Question: I am currently working on a touchscreen program to calculate payments being made.

The calculation I am trying to accomplish is: .
How do I auto populate the field with the result to this calculation as the user types it in?
I want it to happen in real time, and when the user presses the Pay button.
'''
void TextBox_KeyPress(object sender, KeyPressEventArgs e)
{
if (!char.IsControl(e.KeyChar) && !char.IsDigit(e.KeyChar))
{
e.Handled = true;
}
}
void totalBtn_activate()
{
totalTxt.Select();
totalTxt.BackColor = Color.FromArgb(245, 244, 162);
totalBtn.ForeColor = Color.Red;
paidTxt.BackColor = Color.White;
paidBtn.ForeColor = Color.Black;
remainTxt.BackColor = Color.White;
remainBtn.ForeColor = Color.Black;
}
private void paidBtn_Click(object sender, EventArgs e)
{
paidBtn_activate();
}
private void paidTxt_Enter(object sender, EventArgs e)
{
paidBtn_activate();
}
void paidBtn_activate()
{
paidTxt.Select();
paidTxt.BackColor = Color.FromArgb(245, 244, 162);
paidBtn.ForeColor = Color.Red;
totalTxt.BackColor = Color.White;
totalBtn.ForeColor = Color.Black;
remainTxt.BackColor = Color.White;
remainBtn.ForeColor = Color.Black;
}
private void remainBtn_Click(object sender, EventArgs e)
{
remainBtn_activate();
}
private void remainTxt_Enter(object sender, EventArgs e)
{
remainBtn_activate();
}
private void totalBtn_Click(object sender, EventArgs e)
{
totalBtn_activate();
}
private void totalTxt_Enter(object sender, EventArgs e)
{
totalBtn_activate();
}
void remainBtn_activate()
{
remainTxt.Select();
remainTxt.BackColor = Color.FromArgb(245, 244, 162);
remainBtn.ForeColor = Color.Red;
totalTxt.BackColor = Color.White;
totalBtn.ForeColor = Color.Black;
paidTxt.BackColor = Color.White;
paidBtn.ForeColor = Color.Black;
}
private void viewDrivers_Click(object sender, EventArgs e)
{
var form1 = new Form1();
form1.Show();
this.Close();
}
private void AppendValue(string valueToAppend)
{
if (remainTxt.BackColor == Color.FromArgb(245, 244, 162))
{
remainTxt.AppendText(valueToAppend);
}
else if (totalTxt.BackColor == Color.FromArgb(245, 244, 162))
{
totalTxt.AppendText(valueToAppend);
}
else if (paidTxt.BackColor == Color.FromArgb(245, 244, 162))
{
paidTxt.AppendText(valueToAppend);
}
}
bool dotControl = false;
int count = 0;
private void btn1_Click(object sender, EventArgs e)
{
if (dotControl && count == 0)
{
AppendValue("1");
count++;
}
else if (count > 0)
{
}
else
{
AppendValue("1");
}
}
private void btn2_Click(object sender, EventArgs e)
{
if (dotControl && count == 0)
{
AppendValue("2");
count++;
}
else if (count > 0)
{
}
else
{
AppendValue("2");
}
}
private void btn3_Click(object sender, EventArgs e)
{
if (dotControl && count == 0)
{
AppendValue("3");
count++;
}
else if (count > 0)
{
}
else
{
AppendValue("3");
}
}
private void btn4_Click(object sender, EventArgs e)
{
if (dotControl && count == 0)
{
AppendValue("4");
count++;
}
else if (count > 0)
{
}
else
{
AppendValue("4");
}
}
private void btn5_Click(object sender, EventArgs e)
{
if (dotControl && count == 0)
{
AppendValue("5");
count++;
}
else if (count > 0)
{
}
else
{
AppendValue("5");
}
}
private void btn6_Click(object sender, EventArgs e)
{
if (dotControl && count == 0)
{
AppendValue("6");
count++;
}
else if (count > 0)
{
}
else
{
AppendValue("6");
}
}
private void btn7_Click(object sender, EventArgs e)
{
if (dotControl && count == 0)
{
AppendValue("7");
count++;
}
else if (count > 0)
{
}
else
{
AppendValue("7");
}
}
private void btn8_Click(object sender, EventArgs e)
{
if (dotControl && count == 0)
{
AppendValue("8");
count++;
}
else if (count > 0)
{
}
else
{
AppendValue("8");
}
}
private void btn9_Click(object sender, EventArgs e)
{
if (dotControl && count == 0)
{
AppendValue("9");
count++;
}
else if (count > 0)
{
}
else
{
AppendValue("9");
}
}
private void btn0_Click(object sender, EventArgs e)
{
if (dotControl && count == 0)
{
AppendValue("0");
count++;
}
else if (count > 0)
{
}
else
{
AppendValue("0");
}
}
private void btndot_Click(object sender, EventArgs e)
{
if (!dotControl)
{
AppendValue(".");
dotControl = true;
}
}
private void RemoveLast(TextBox tb)
{
if (tb.Text.Length > 0)
{
if (char.IsDigit(tb.Text[tb.Text.Length - 1])) count = 0;
else
{
dotControl = false;
count = 0;
}
tb.Text = tb.Text.Remove(tb.Text.Length - 1, 1);
}
}
private void btnback_Click(object sender, EventArgs e)
{
if (remainTxt.BackColor == Color.FromArgb(245, 244, 162))
{
RemoveLast(remainTxt);
}
else if (totalTxt.BackColor == Color.FromArgb(245, 244, 162))
{
RemoveLast(totalTxt);
}
else if (paidTxt.BackColor == Color.FromArgb(245, 244, 162))
{
RemoveLast(paidTxt);
}
}
private void btnreset_Click(object sender, EventArgs e)
{
dotControl = false;
count = 0;
if (remainTxt.BackColor == Color.FromArgb(245, 244, 162))
{
remainTxt.Text = "";
}
else if (totalTxt.BackColor == Color.FromArgb(245, 244, 162))
{
totalTxt.Text = "";
}
else if (paidTxt.BackColor == Color.FromArgb(245, 244, 162))
{
paidTxt.Text = "";
}
}
private void btnpay_Click(object sender, EventArgs e)
{
}
'''
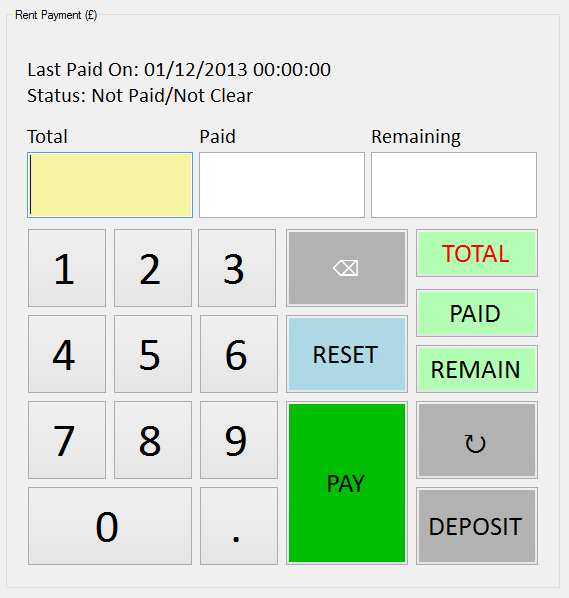
Answer: Use the TextChanged event of the TextBoxes. Something like the following would work, however, you'd need to put in some additional error handling:
'''
totalTxt.TextChanged += new EventHandler(TextChanged);
paidTxt.TextChanged += new EventHander(TextChanged);
void TextChanged (object sender, EventArgs e)
{
remainTxt.Text = Convert.ToString(int.Parse(totalTxt.Text) - int.Parse(paidTxt.Text));
}
'''